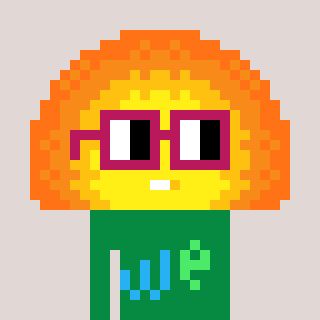
a pixel art character with square dark red glasses, a sunset-shaped head and a green-colored body on a warm background